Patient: sex M, age 47
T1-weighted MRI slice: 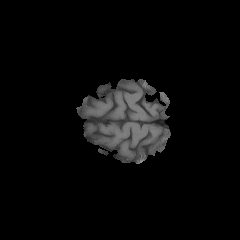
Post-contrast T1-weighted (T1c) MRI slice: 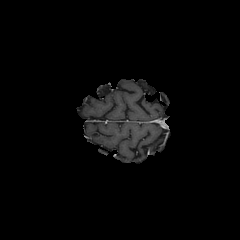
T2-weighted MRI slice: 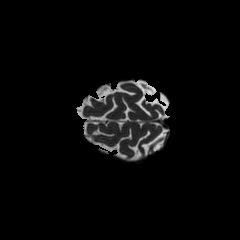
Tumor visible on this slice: no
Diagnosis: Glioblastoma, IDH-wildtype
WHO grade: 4